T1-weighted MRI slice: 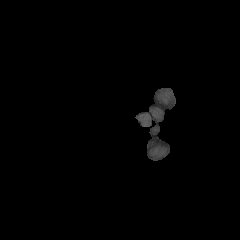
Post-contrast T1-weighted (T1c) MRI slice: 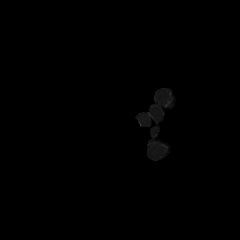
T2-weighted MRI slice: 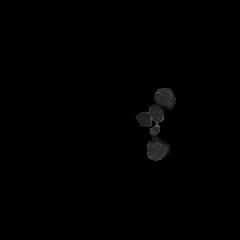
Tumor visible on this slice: no